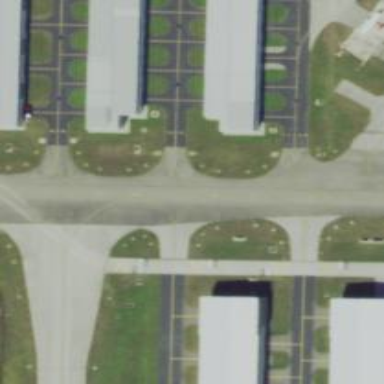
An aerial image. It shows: Image of taxiway at airport.